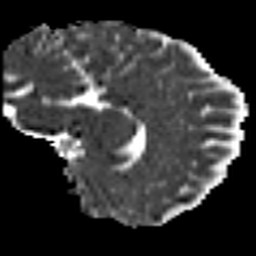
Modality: MD
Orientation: sagittal
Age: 26
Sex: female
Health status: healthy
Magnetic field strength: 3 T
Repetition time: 8.4 s
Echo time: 0.0926 s